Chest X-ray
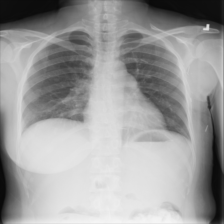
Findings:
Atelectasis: positive
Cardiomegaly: negative
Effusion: negative
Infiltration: negative
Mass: negative
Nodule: negative
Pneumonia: negative
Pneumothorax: negative
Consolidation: negative
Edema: negative
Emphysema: negative
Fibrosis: negative
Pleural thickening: negative
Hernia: negative